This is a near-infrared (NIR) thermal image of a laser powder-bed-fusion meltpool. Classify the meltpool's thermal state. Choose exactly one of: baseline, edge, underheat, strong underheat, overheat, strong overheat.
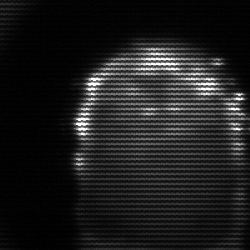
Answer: baseline